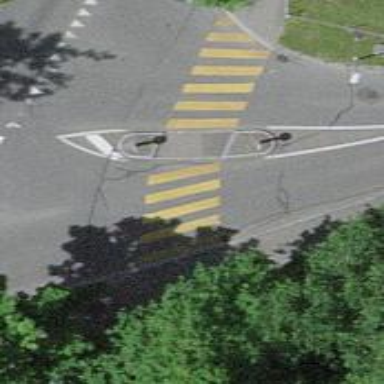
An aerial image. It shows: Uncontrolled crossing with pedestrian island.